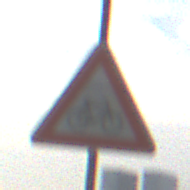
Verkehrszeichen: RadverkehrLinks
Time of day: SunriseSunset
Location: Outdoor (Suburban)
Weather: PartlyCloudy
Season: NotSpecified
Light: Natural